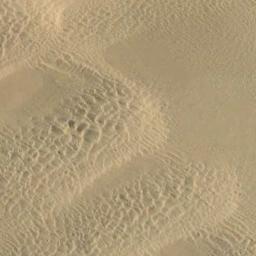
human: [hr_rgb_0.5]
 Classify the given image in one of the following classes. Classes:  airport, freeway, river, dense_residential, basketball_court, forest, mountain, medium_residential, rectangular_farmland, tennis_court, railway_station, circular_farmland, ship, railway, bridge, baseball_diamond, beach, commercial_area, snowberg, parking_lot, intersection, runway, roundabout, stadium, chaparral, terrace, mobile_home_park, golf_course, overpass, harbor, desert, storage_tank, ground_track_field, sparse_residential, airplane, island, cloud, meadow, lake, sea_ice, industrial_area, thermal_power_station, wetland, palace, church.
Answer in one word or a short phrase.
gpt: desert